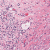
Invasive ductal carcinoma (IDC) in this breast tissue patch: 1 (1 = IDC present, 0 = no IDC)